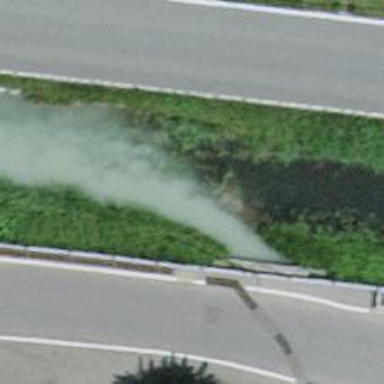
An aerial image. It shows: Drain that serves as waterway.